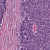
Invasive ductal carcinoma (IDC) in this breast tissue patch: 1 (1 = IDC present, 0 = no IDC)